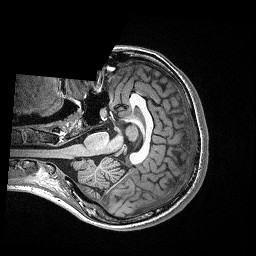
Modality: T1w
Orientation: axial
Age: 21
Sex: female
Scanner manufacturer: siemens
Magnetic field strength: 3 T
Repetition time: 2.4 s
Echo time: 0.03 s